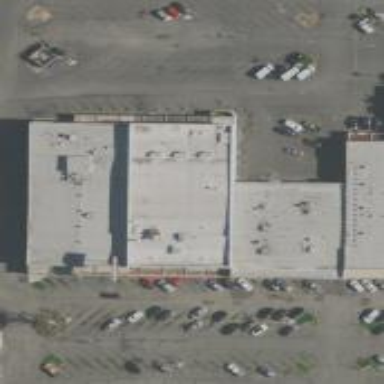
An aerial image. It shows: Building.